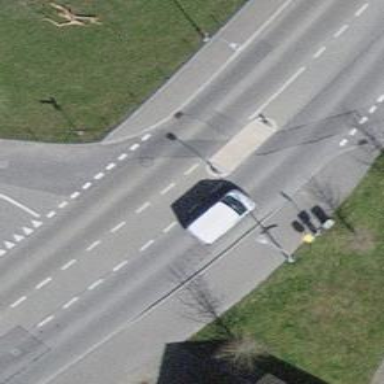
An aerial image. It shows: Public transport stop position.